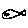
Label: fish